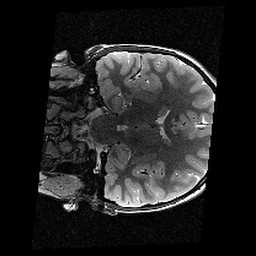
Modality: T2w
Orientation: coronal
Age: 11
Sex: female
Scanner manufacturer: siemens
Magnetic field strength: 3 T
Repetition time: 9.23 s
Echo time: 0.067 s